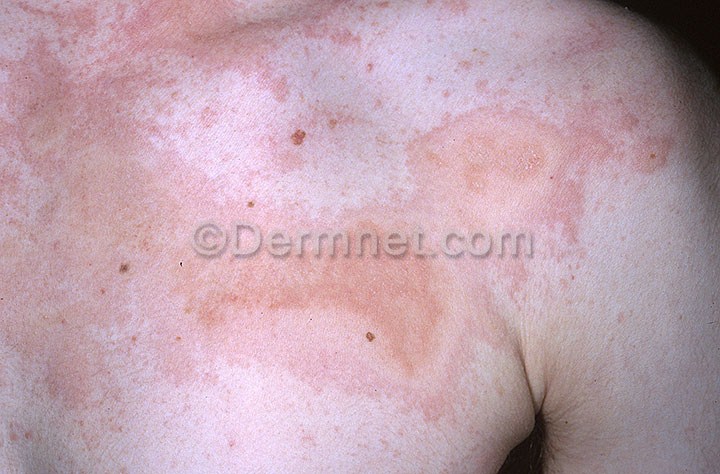
Disease: Poison Ivy Photos and other Contact Dermatitis